Field crop: maize
Growth stage: 1
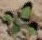
Species: chenopodium